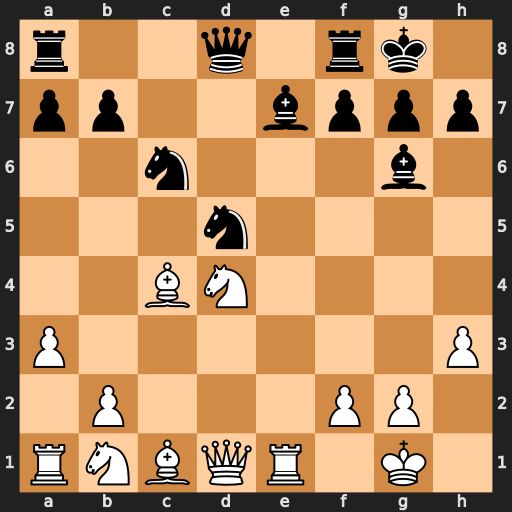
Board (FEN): r2q1rk1/pp2bppp/2n3b1/3n4/2BN4/P6P/1P3PP1/RNBQR1K1
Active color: w
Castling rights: -
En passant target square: -
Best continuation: Bxd5 Qxd5 Nxc6 bxc6 Qxd5